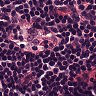
Metastatic tissue present: no